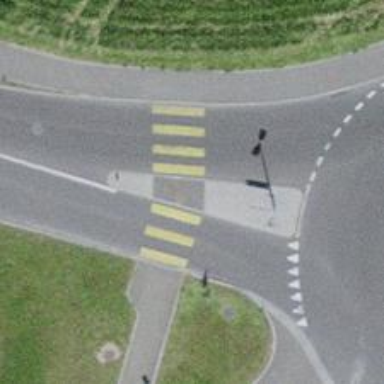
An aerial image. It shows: Uncontrolled zebra crossing with marked island on the road.